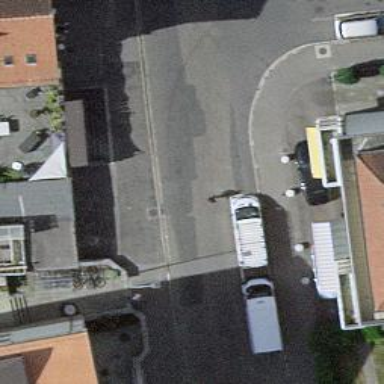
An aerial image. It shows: Asphalt road in living street.